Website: apple-inc
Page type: customer-info-address
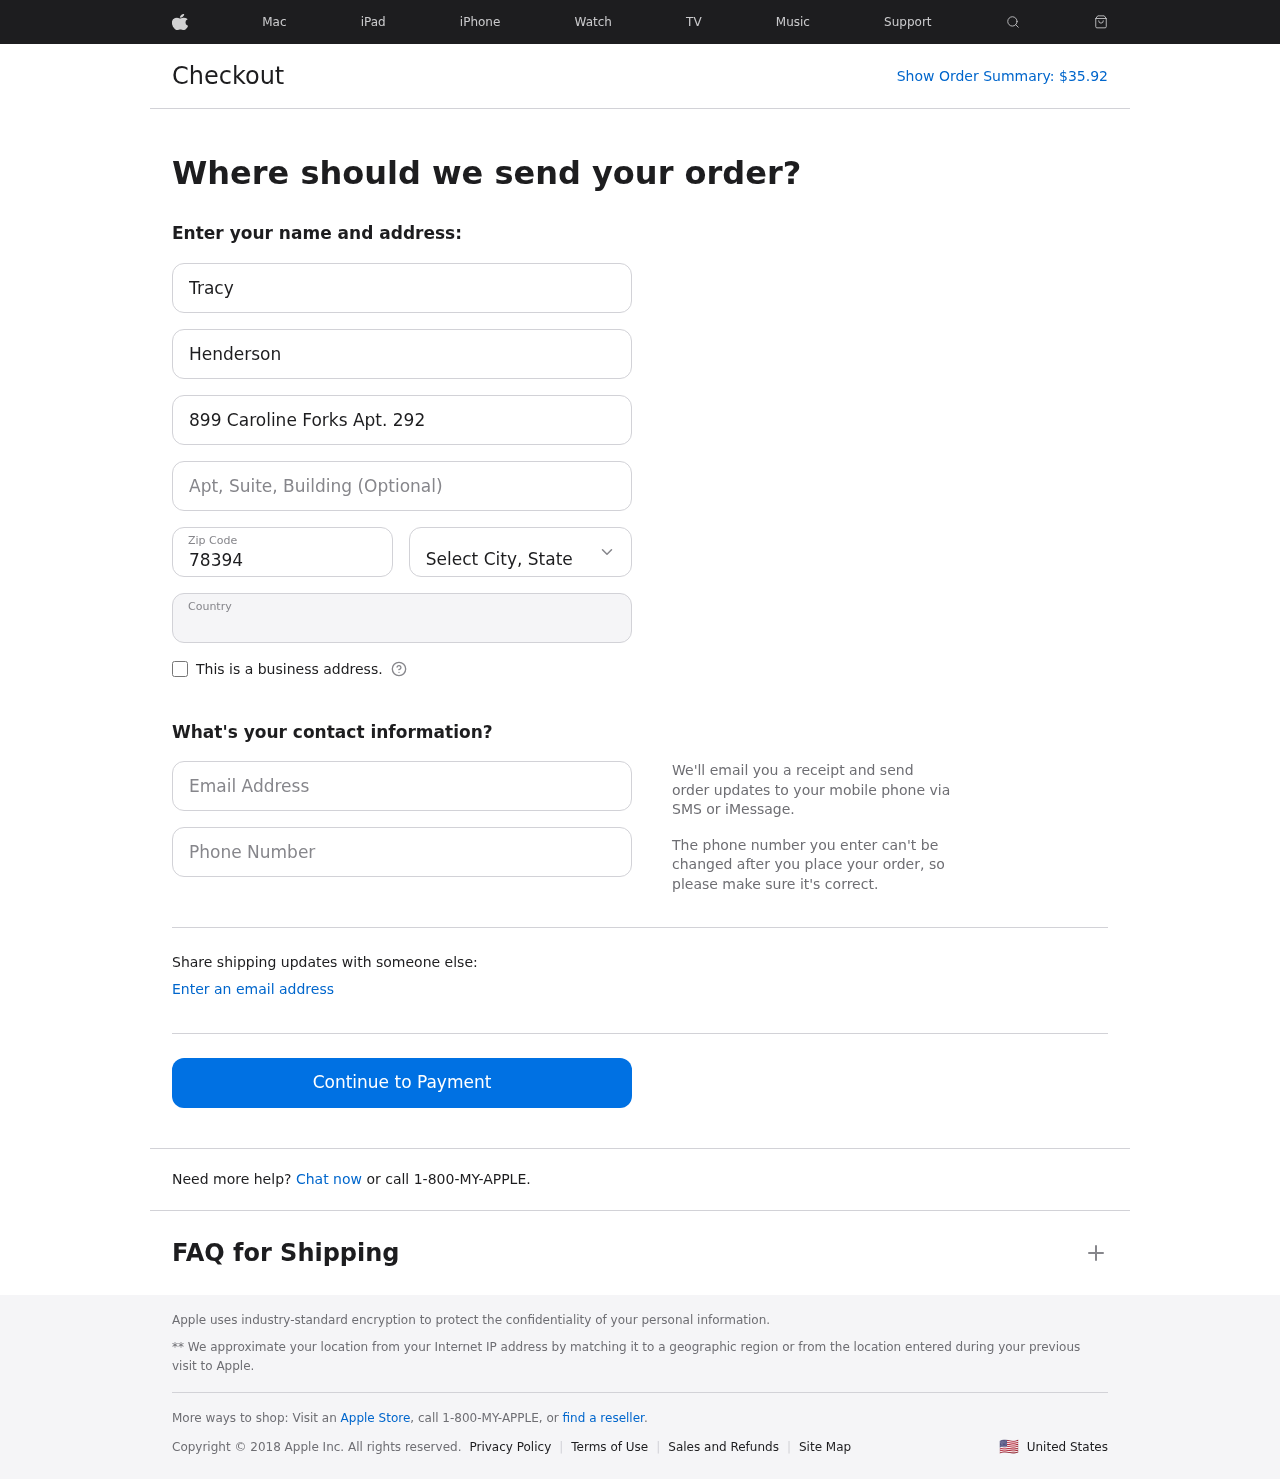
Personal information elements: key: PII_CITY_STATE
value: West Amy, MN
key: PII_COUNTRY
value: United States
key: PII_EMAIL
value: thenderson@hotmail.com
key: PII_FIRSTNAME
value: Tracy
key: PII_LASTNAME
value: Henderson
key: PII_PHONE
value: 9335477798
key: PII_POSTCODE
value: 78394
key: PII_STREET
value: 899 Caroline Forks Apt. 292
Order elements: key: ORDER_TOTAL
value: $35.92